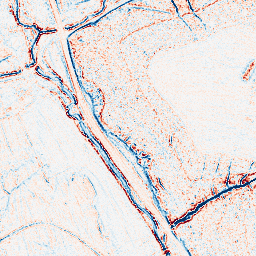
Category: edge_preserving
Decomposition family: bilateral
Decomposition parameters: d: 5
sigma_color: 25
sigma_space: 50
Upsampling method: cubic_mitchell
Upsampling parameters: scale: 2
Upsampling scale: 2